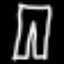
Label: pants